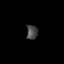
Tissue: lung
Cell type: T cells
Senescence score: 0.2224
Nuclear area (px): 160
Mean DAPI intensity: 70.85